Aerial crown-view tile of a tropical tree (Barro Colorado Island, Panama), acquired 20250317:
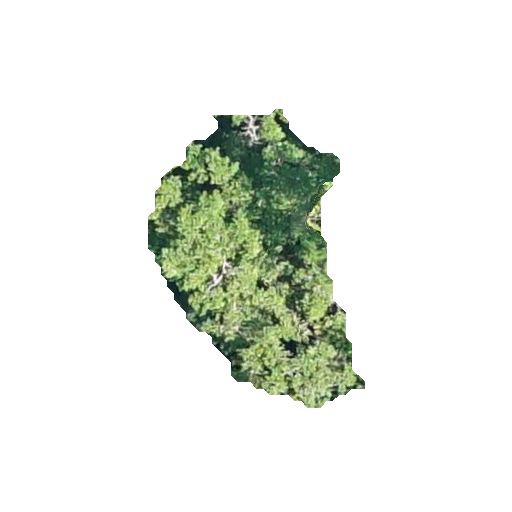
Species: Brosimum alicastrum
GBIF accepted scientific name: Brosimum alicastrum
Crown area: 60.264 m²